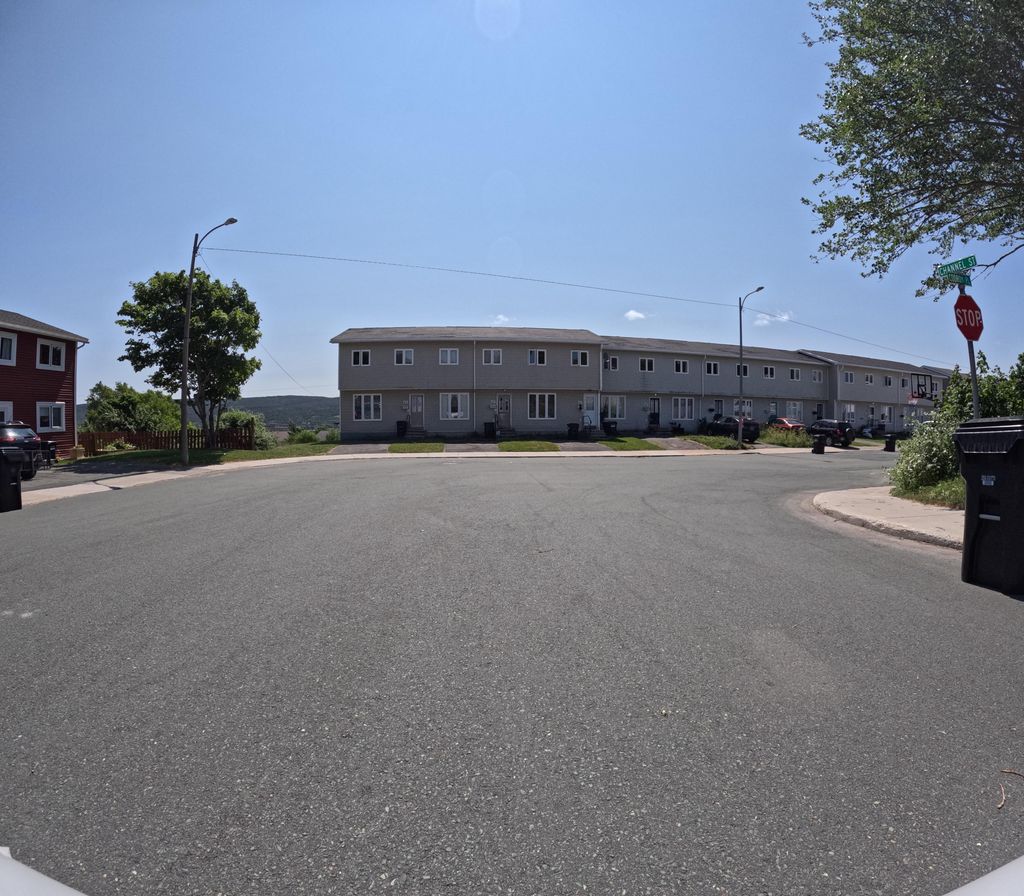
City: st_johns